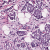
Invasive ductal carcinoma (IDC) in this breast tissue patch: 1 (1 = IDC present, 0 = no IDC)